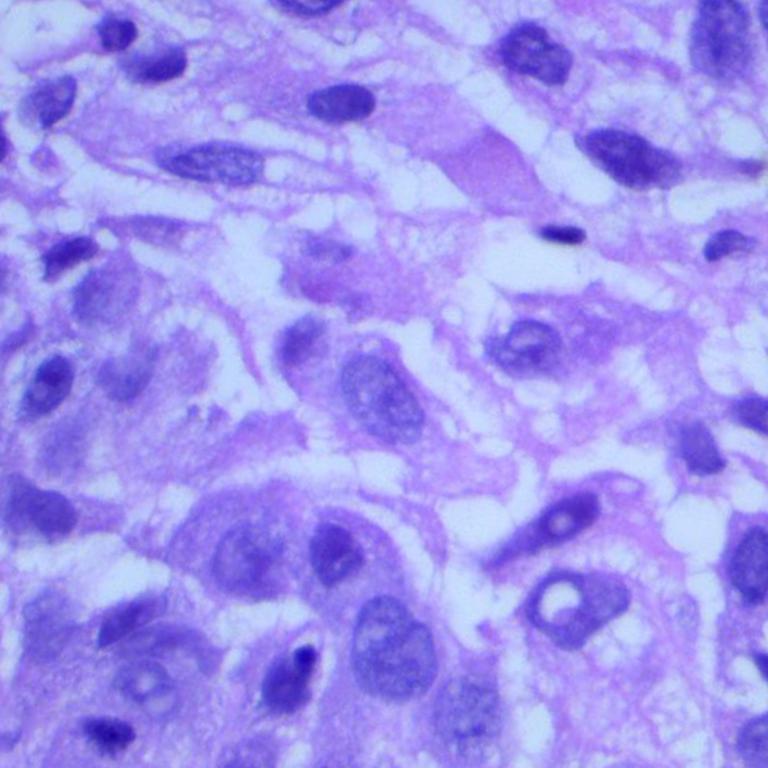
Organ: lung
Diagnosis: squamous carcinomas